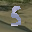
Label: 5